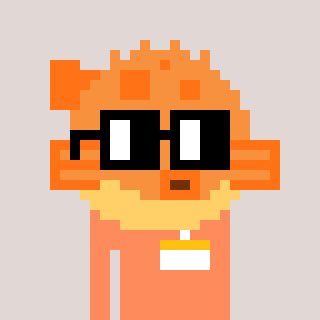
a pixel art character with square black glasses, a pufferfish-shaped head and a peachy-colored body on a warm background